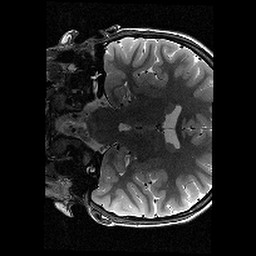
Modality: T2w
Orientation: coronal
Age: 13
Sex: female
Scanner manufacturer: siemens
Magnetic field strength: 3 T
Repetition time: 9.23 s
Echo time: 0.067 s